Question: I have no any basic idea about xCode 4.2 for iOS 5, I just want to add one external file to resources but when i drag and drop any file to resources I see the one question mark '?' or 'A' behind the file name, Can you please tell me why this kind of things are occur ?
This is really basic question but i am confuse...
Please check this Image :)

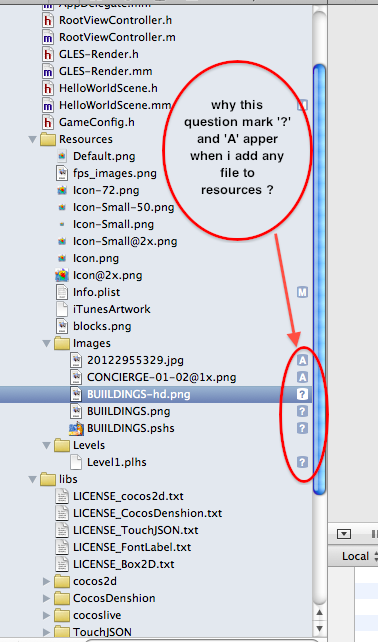
Answer: That's the version control status of your project files.
'''
A - A file just added to version control
M - A file that is in version control but has some changes since the last check in.
? - Is a file that is not being tracked or ignored.
'''